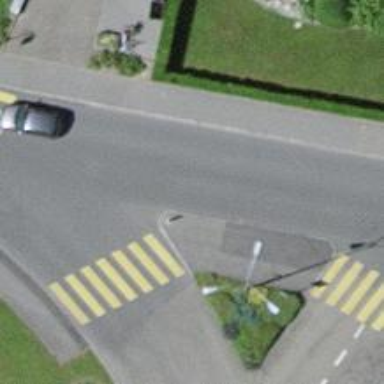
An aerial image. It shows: Kerb serving as barrier.